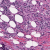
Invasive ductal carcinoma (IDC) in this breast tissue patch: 0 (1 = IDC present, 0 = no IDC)